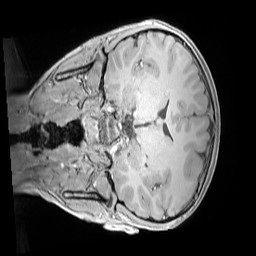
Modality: MP2RAGE
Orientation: coronal
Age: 11
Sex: male
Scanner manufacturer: siemens
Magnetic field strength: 3 T
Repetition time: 4 s
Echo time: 0.00303 s